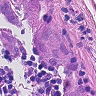
Metastatic tissue present: yes